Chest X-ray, AP view. Patient: 21 years old, sex F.
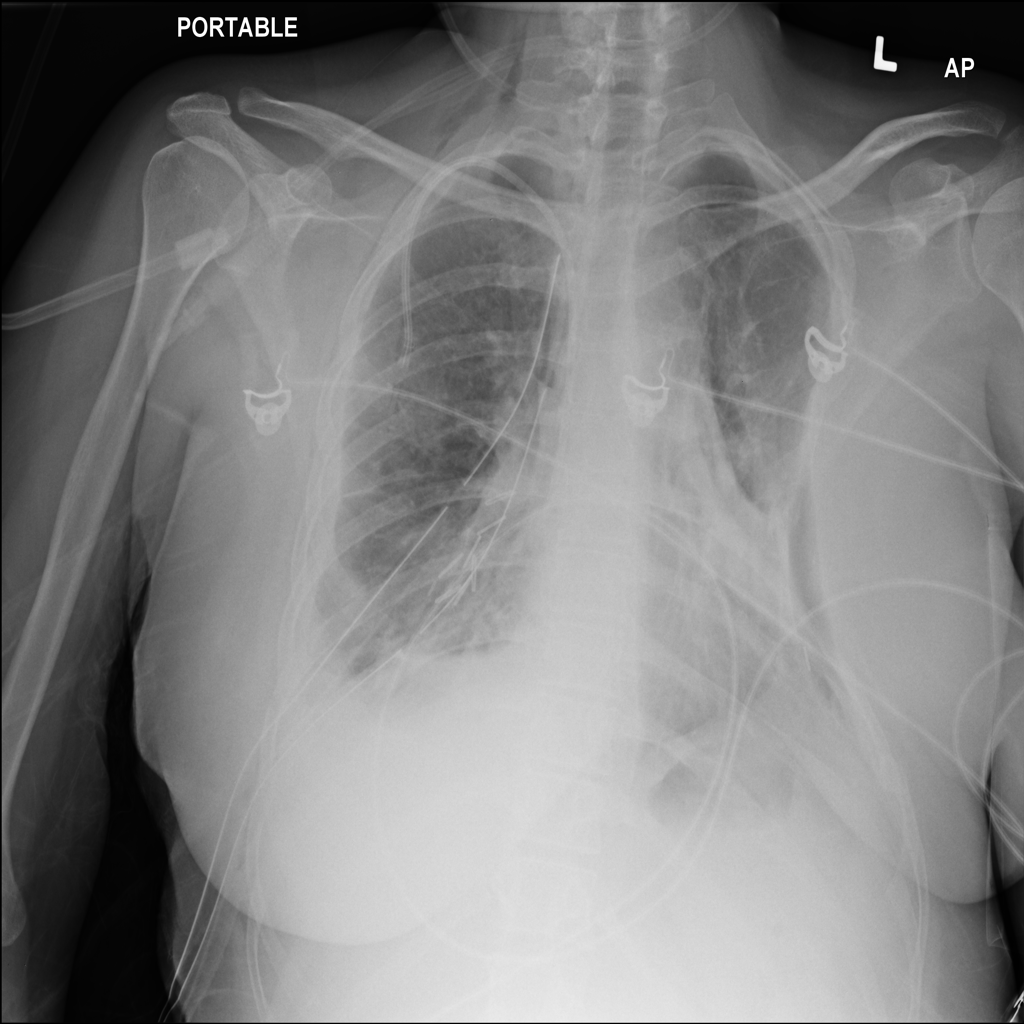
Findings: No Finding